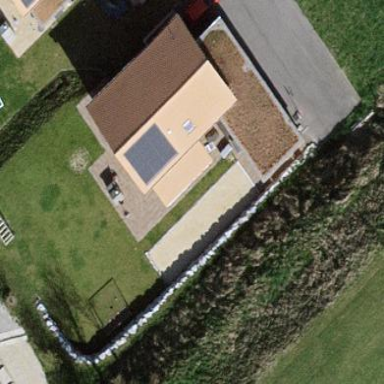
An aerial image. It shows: Detached building.